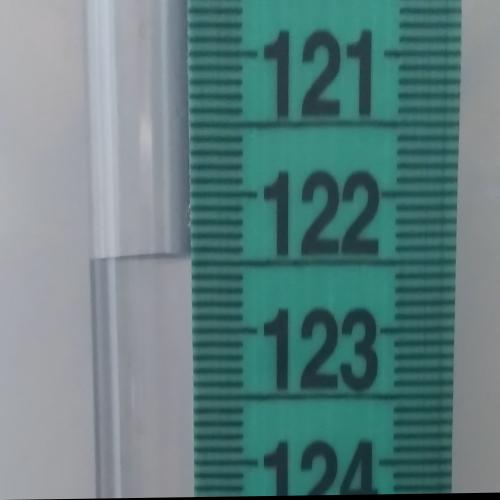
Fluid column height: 122.5 cm